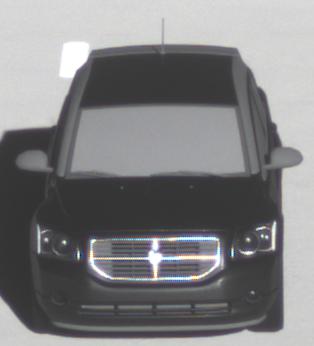
Make: Dodge
Model: Caliber 1.8
Detailed model: Caliber
Model produced from: 2006/06
Model produced until: 2009/03
Doors: 5
Color: black
Road condition: dry road
Daytime: morning or afternoon
Contrast: high contrast